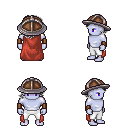
a pixel art fantasy rpg character, male body template, dark elf, purple skin, maroon cape, white pants, gray swoop hairstyle, chain helm, leather bracers, four views (front, back, left, right), 2x2 character sprite sheet, small pixel art, hard edges, no anti-aliasing